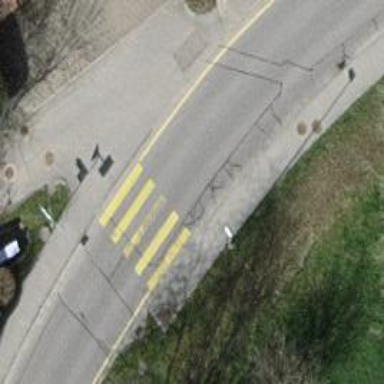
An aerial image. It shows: Uncontrolled crossing on the road.